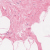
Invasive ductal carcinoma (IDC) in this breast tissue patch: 0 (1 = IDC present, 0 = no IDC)